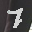
Label: 7